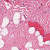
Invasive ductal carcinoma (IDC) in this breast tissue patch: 0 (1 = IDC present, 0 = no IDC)